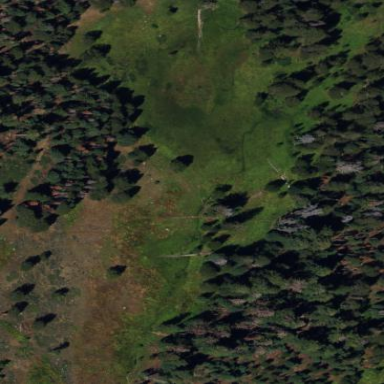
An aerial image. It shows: Beautiful meadow.